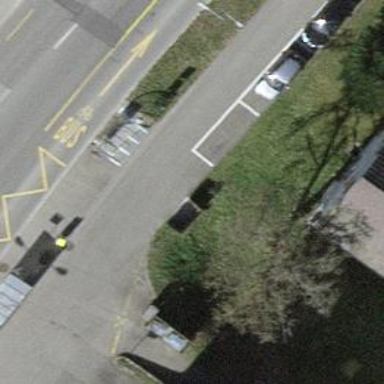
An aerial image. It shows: Asphalt surface parking space.